Chest X-ray:
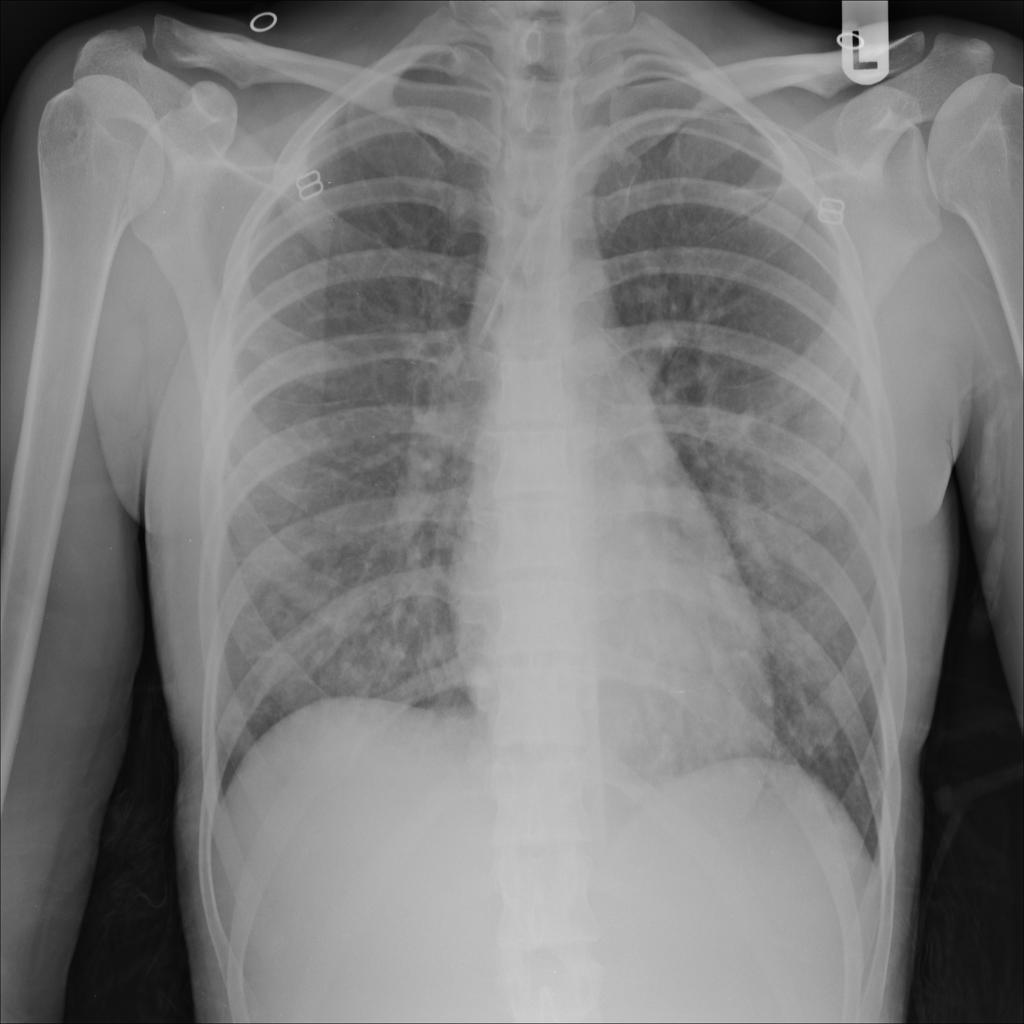
Findings: Diffuse Nodule
No abnormal finding: no